Chest X-ray:
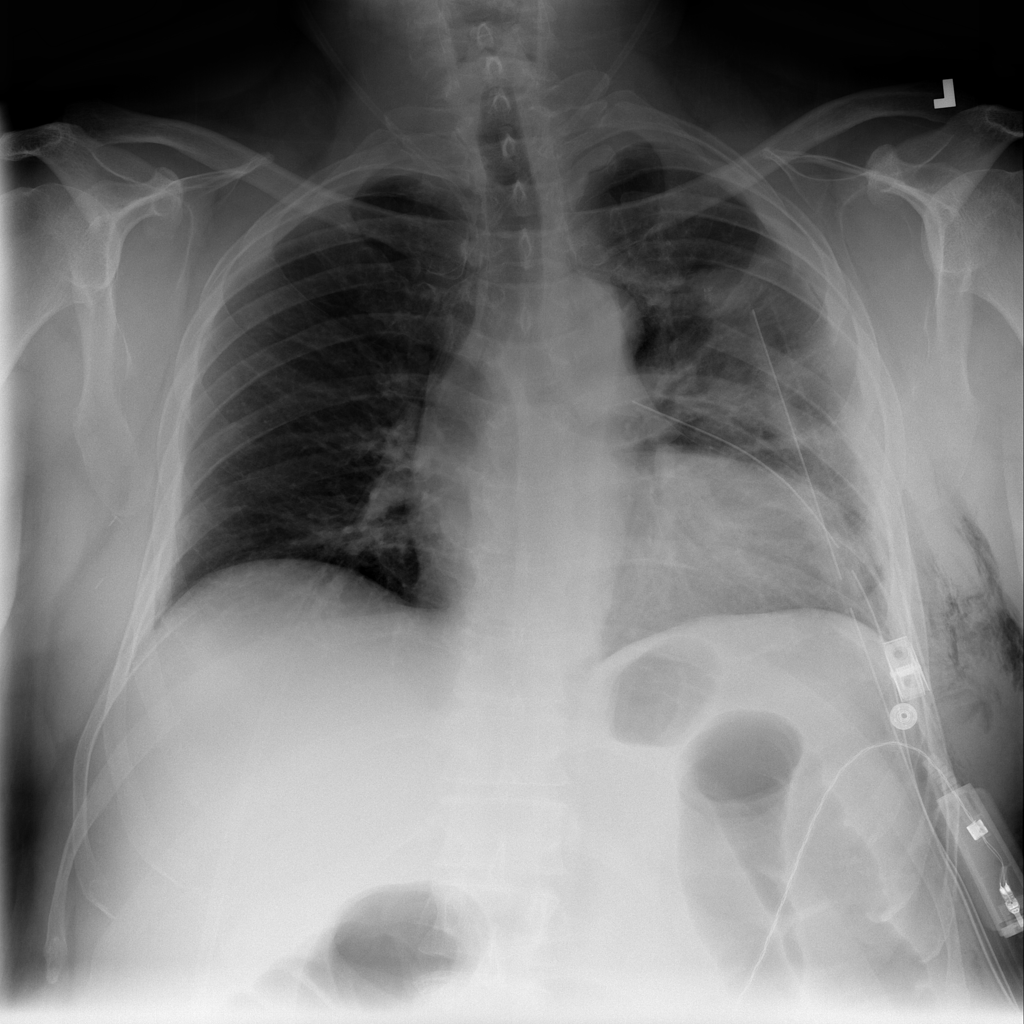
Findings: Consolidation, Effusion, Fracture, Pneumothorax
No abnormal finding: no